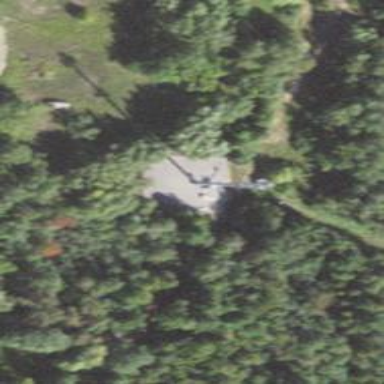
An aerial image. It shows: Mast tower used for communication.